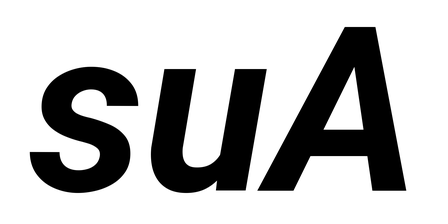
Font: Roboto-Italic_Bold_Italic